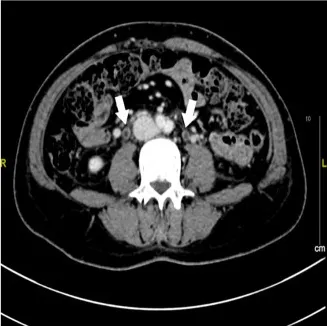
Contrast-enhanced CT imaging of the ureter at week 1 after urinary tract irritation. (A, B) Extensive exudation and edema in the bilateral ureter. The white arrow represents the edema of the ureter.
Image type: radiology (ct)